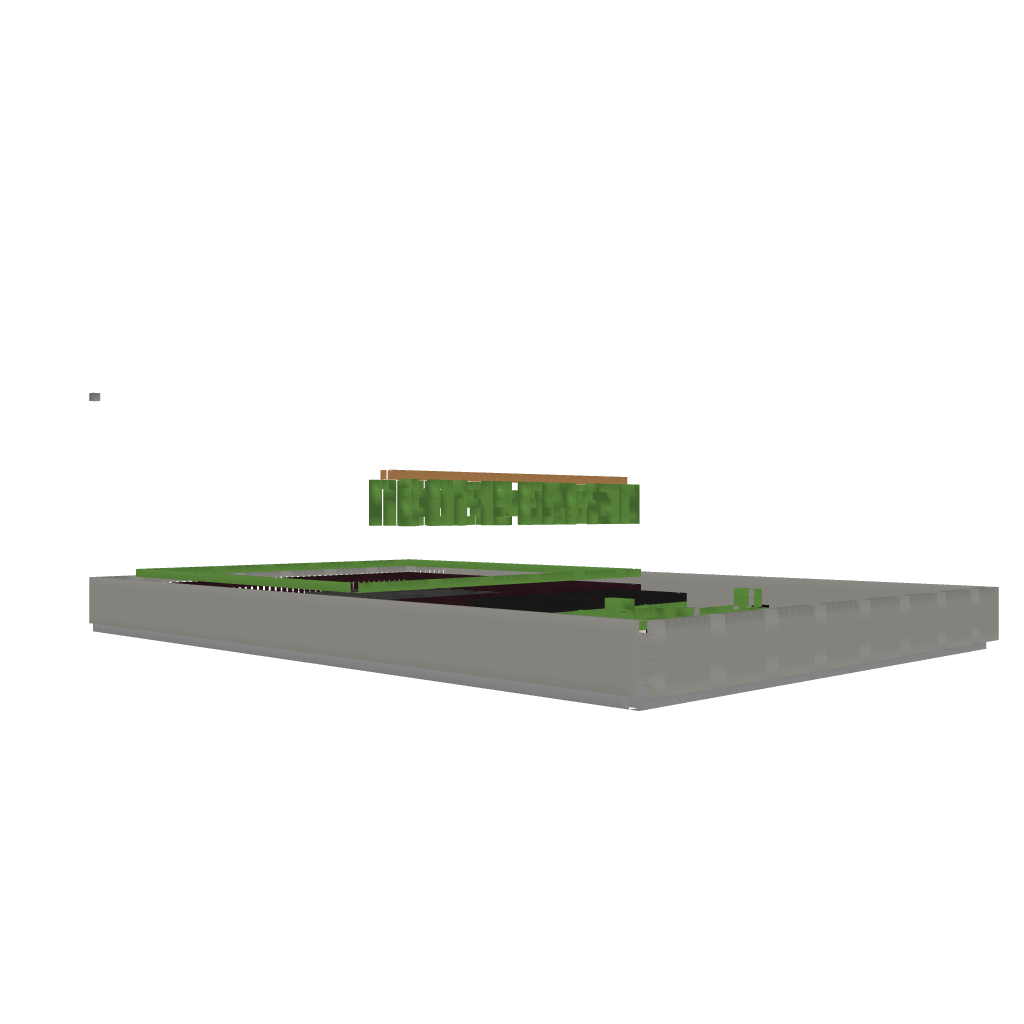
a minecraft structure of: BomberMan MiniGame